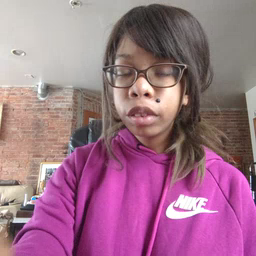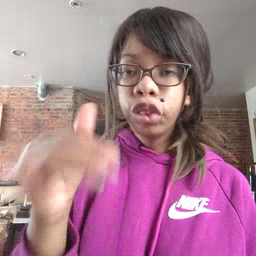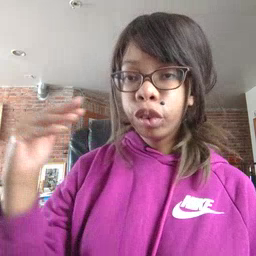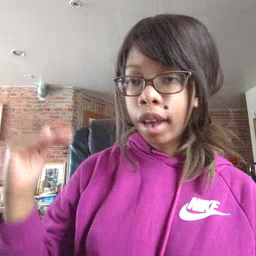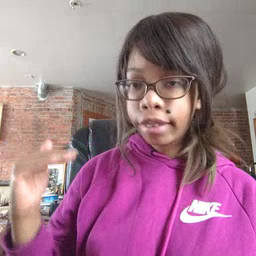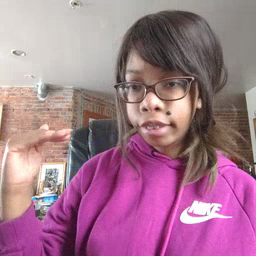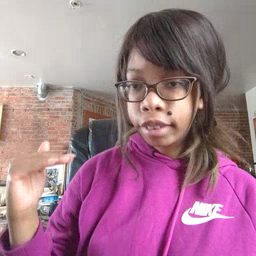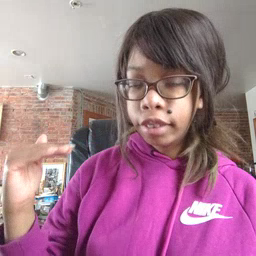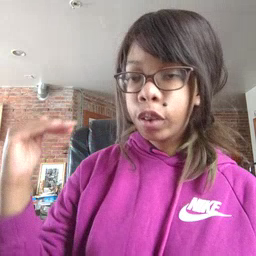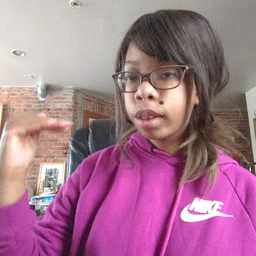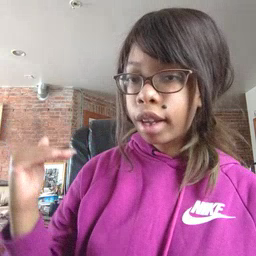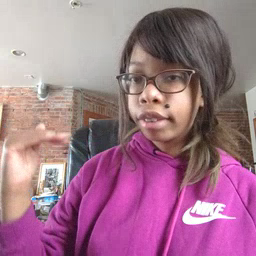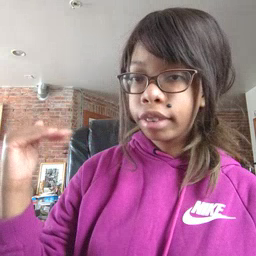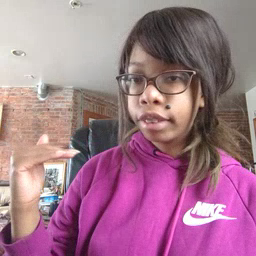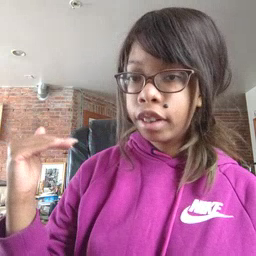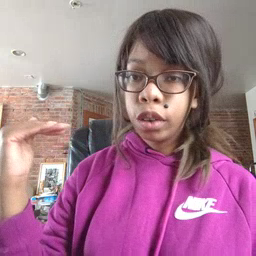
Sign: child